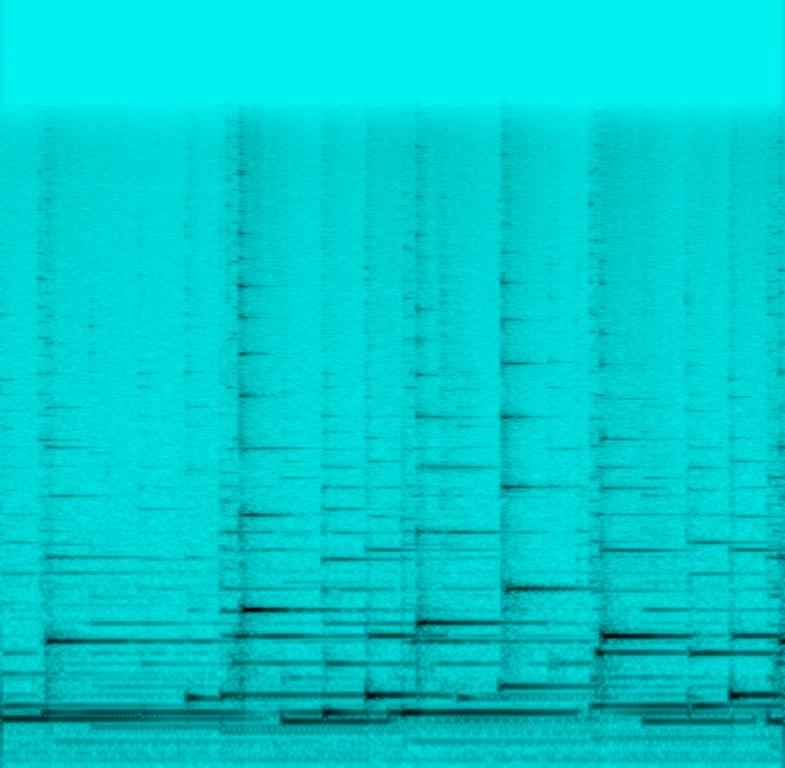
This is a classical music piece belonging to the baroque period. The piece is being performed with a harp. There is a catchy tune being played with a positive aura. This piece could suit well as wedding music. It could be used in the soundtrack of a documentary. It could also be playing in the background of a classy restaurant or a museum.